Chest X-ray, PA view. Patient: 54 years old, sex M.
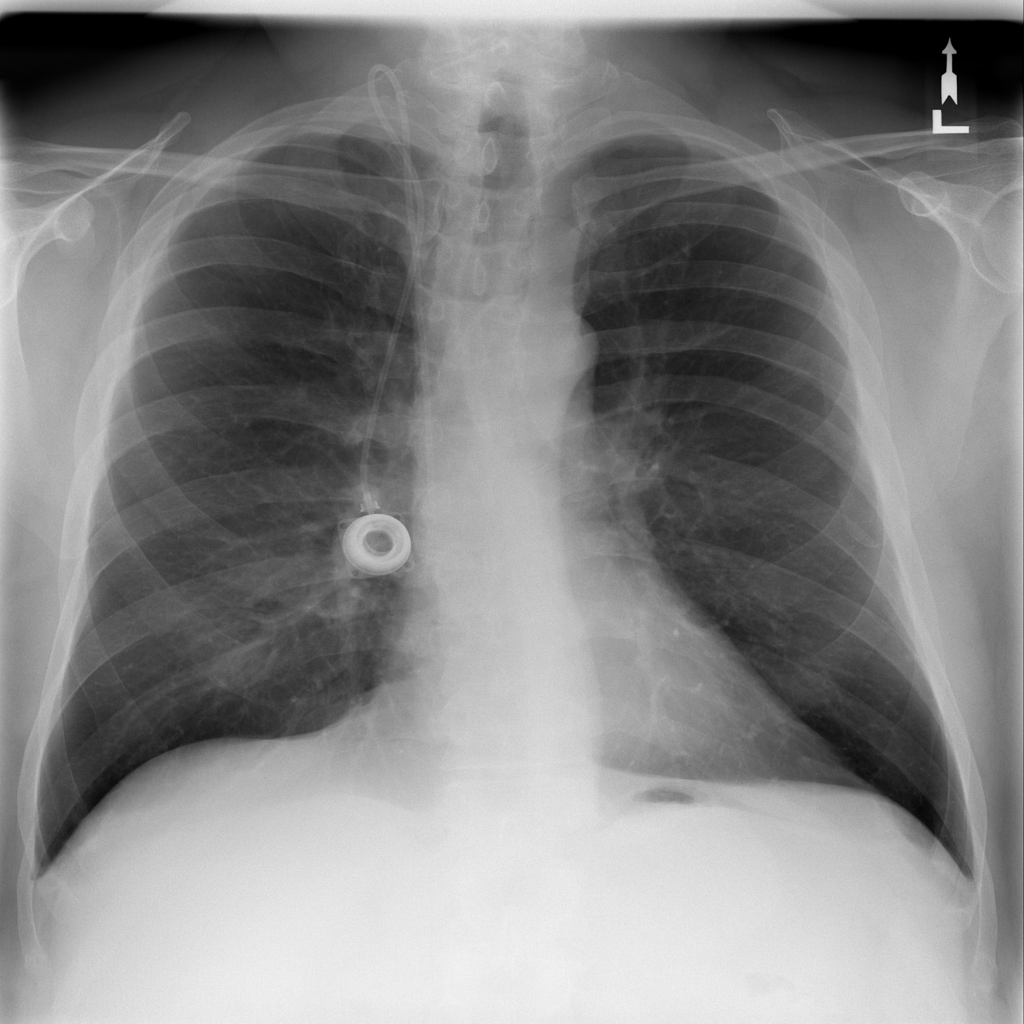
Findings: No Finding